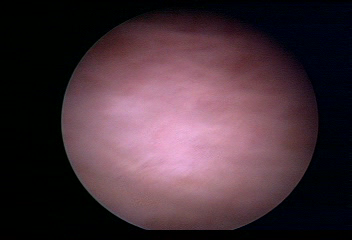
Modality: WLC
Class: Normal mucosa
Bladder cancer association: No